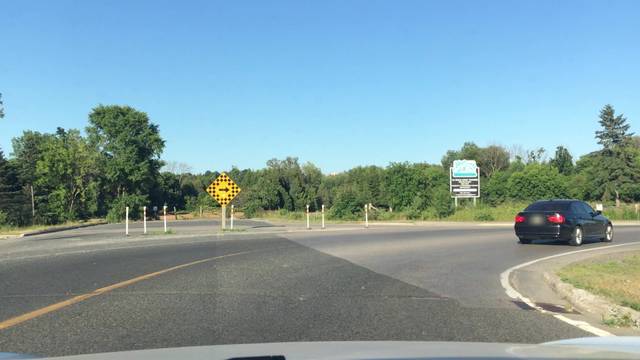
Region: Canada
Coordinates: 43.889, -78.824